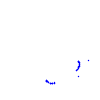
Particle: kaon